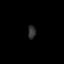
Tissue: lung
Cell type: Epithelial cells
Senescence score: 0.1727
Nuclear area (px): 103
Mean DAPI intensity: 47.573